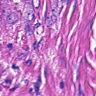
Metastatic tissue present: yes